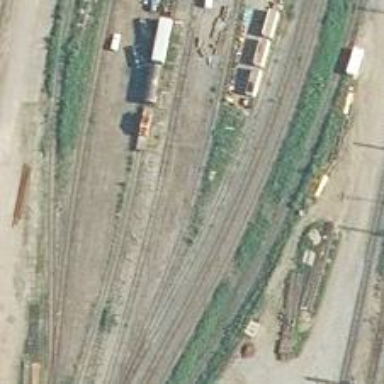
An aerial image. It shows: Rail spur service.